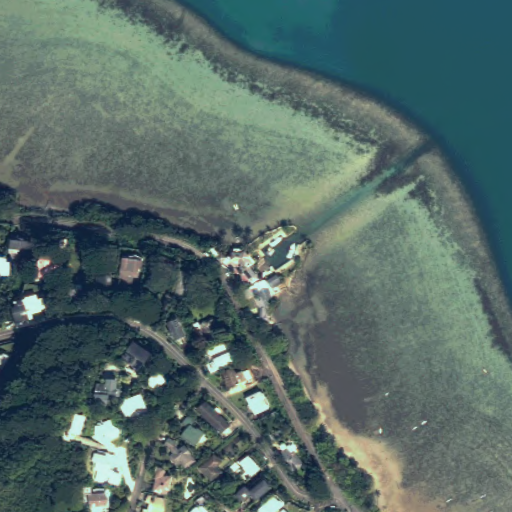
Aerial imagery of cape in Hawaii named Kalaeaalakihi containing only unknown